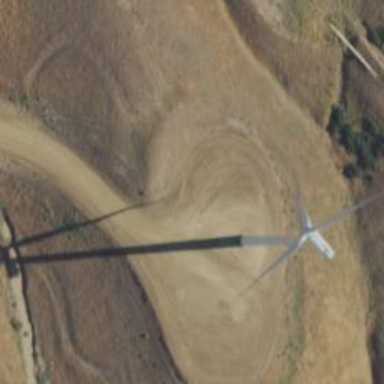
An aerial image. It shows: Wind generator with horizontal axis. The generator is wind turbine.